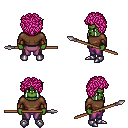
a pixel art fantasy rpg character, male body template, orc, green skin, brown long-sleeve shirt, magenta pants, pink curly afro hairstyle, cloth bracers, metal boots, spear, four views (front, back, left, right), 2x2 character sprite sheet, small pixel art, hard edges, no anti-aliasing